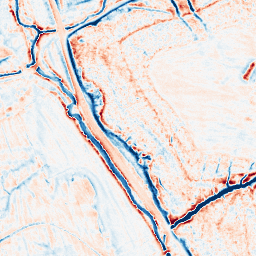
Category: edge_preserving
Decomposition family: anisotropic_diffusion
Decomposition parameters: iterations: 20
kappa: 10
gamma: 0.2
Upsampling method: quadratic
Upsampling parameters: scale: 2
Upsampling scale: 2